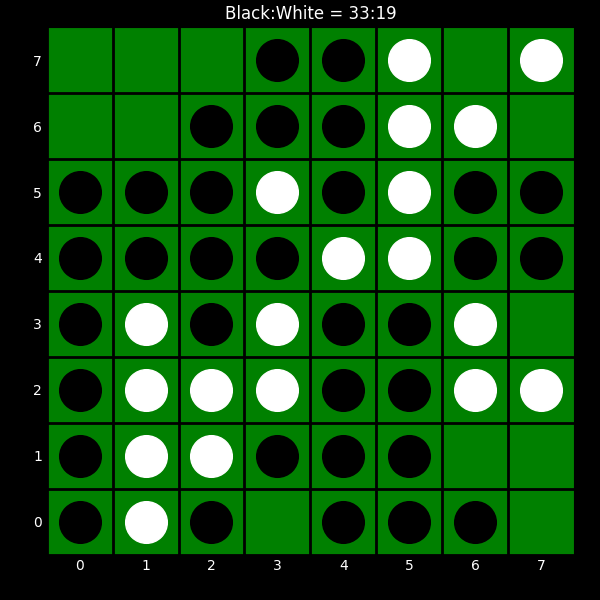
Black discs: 33
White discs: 19